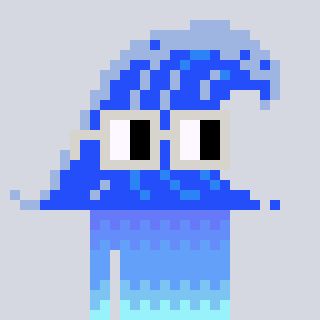
a pixel art character with square light gray glasses, a wave-shaped head and a redpinkish-colored body on a cool background